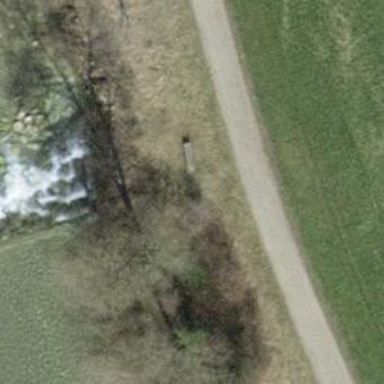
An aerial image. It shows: Brown bench in the vicinity.